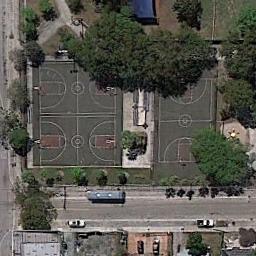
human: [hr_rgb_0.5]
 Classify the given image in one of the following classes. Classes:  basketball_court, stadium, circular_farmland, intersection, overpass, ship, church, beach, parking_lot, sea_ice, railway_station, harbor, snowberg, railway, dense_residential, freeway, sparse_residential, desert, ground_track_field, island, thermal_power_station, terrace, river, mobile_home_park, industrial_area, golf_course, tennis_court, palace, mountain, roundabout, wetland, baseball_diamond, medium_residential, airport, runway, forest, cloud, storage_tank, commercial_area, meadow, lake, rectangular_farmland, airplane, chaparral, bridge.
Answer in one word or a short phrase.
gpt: basketball_court